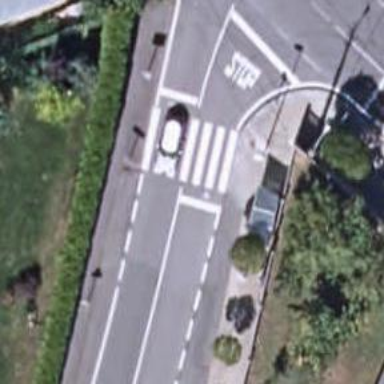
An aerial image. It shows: Bus stop with platform for public transport.